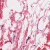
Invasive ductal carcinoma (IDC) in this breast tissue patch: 0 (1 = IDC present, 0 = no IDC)